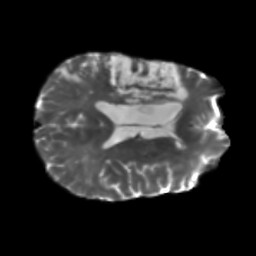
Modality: T2w
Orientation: axial
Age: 61
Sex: male
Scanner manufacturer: siemens
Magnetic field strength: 3 T
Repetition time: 5.25 s
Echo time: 0.08 s